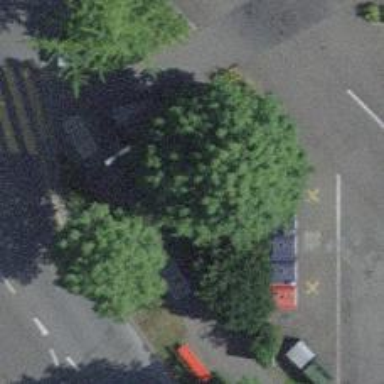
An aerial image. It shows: Recycling container for recycling.